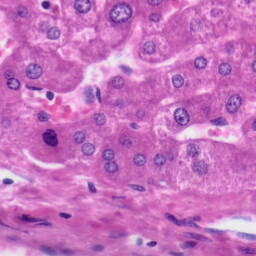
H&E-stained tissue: Liver